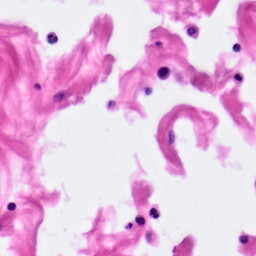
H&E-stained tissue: Pancreatic